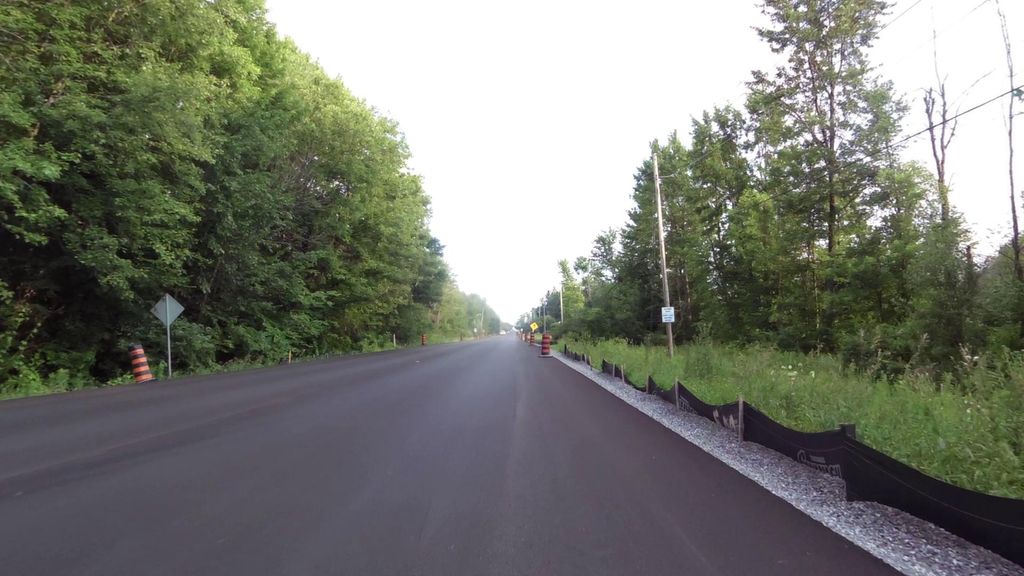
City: ottawa-gatineau